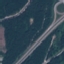
Label: Highway